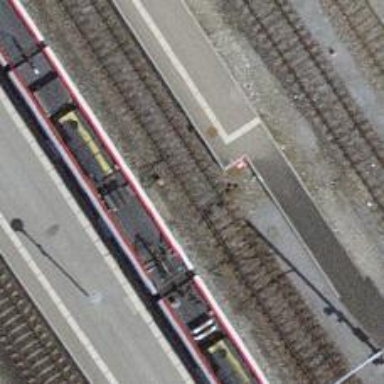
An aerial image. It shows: Railway switch.